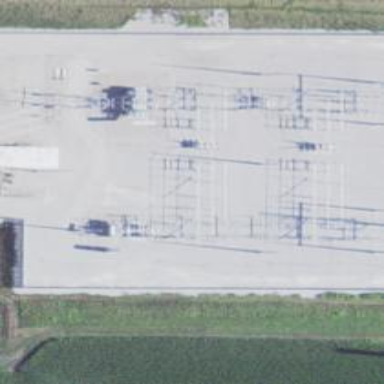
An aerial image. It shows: Switch used for power control.